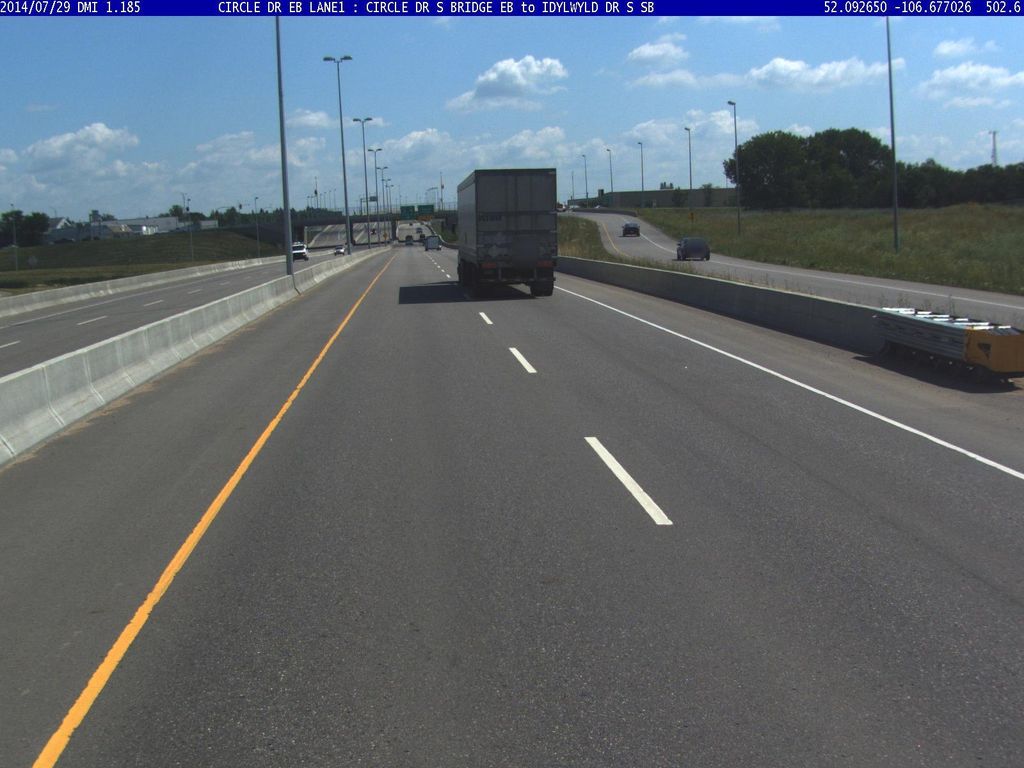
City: saskatoon